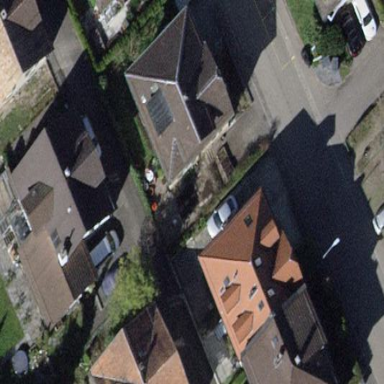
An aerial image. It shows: Detached building with hipped roof shape.